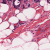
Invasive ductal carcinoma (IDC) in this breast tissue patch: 1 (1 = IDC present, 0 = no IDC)